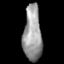
Tissue: skin
Cell type: Epithelial cells
Senescence score: 0.7314
Nuclear area (px): 983
Mean DAPI intensity: 156.498